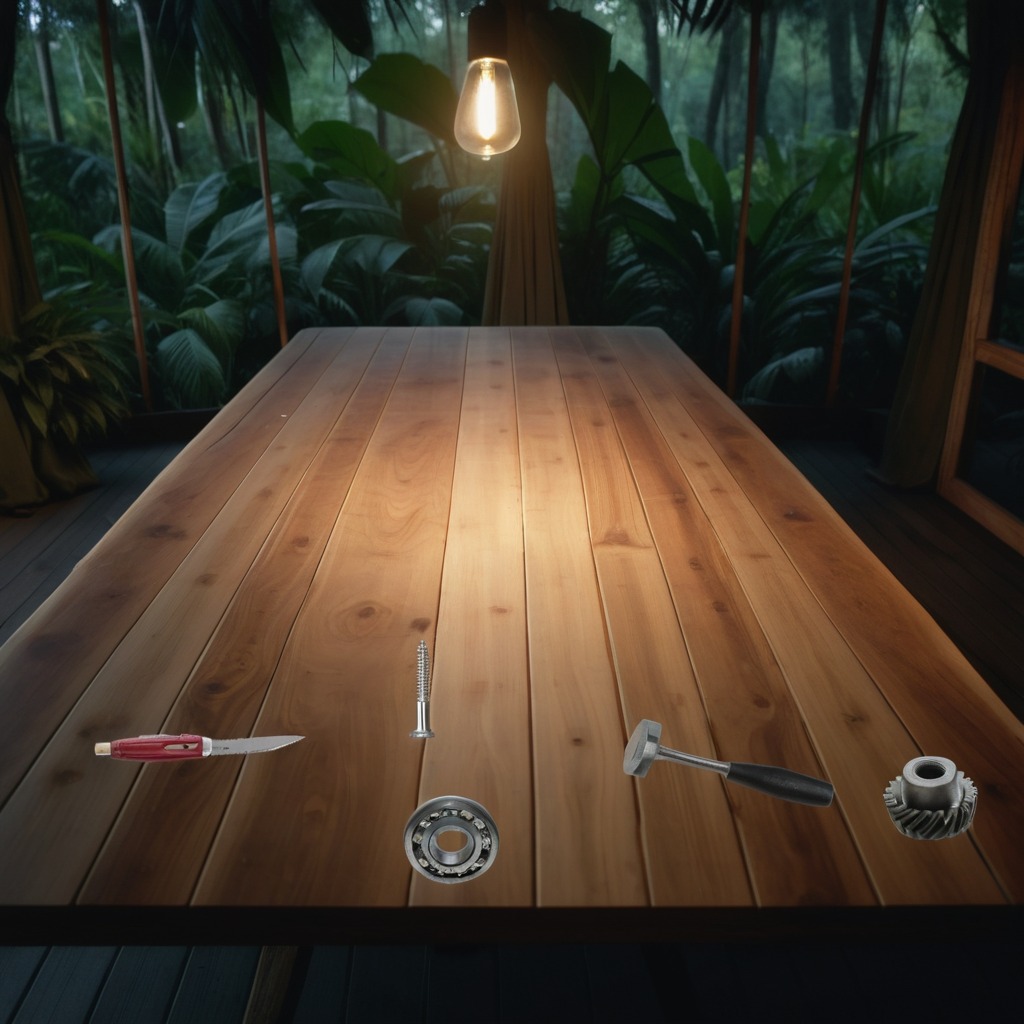
A ball bearing, a gear with teeth, a knife, a screw, and a hammer are lying on the wooden table.